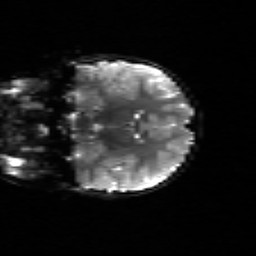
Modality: sbref
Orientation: coronal
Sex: male
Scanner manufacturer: siemens
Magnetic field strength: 3 T
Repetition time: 5 s
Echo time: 0.071 s